Aerial crown-view tile of a tropical tree (Barro Colorado Island, Panama), acquired 20250715:
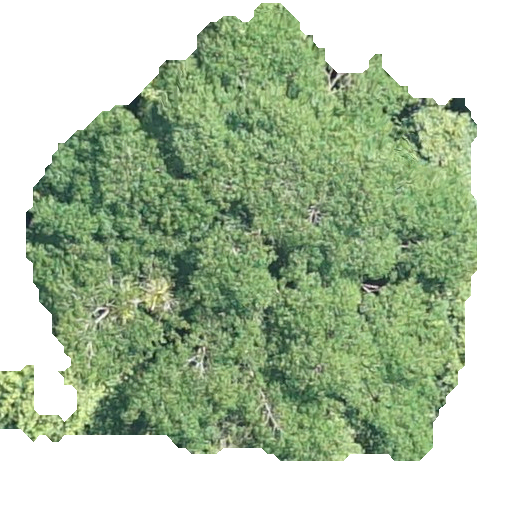
Species: Hura crepitans
GBIF accepted scientific name: Hura crepitans
Crown area: 236.009 m²